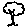
Label: tree